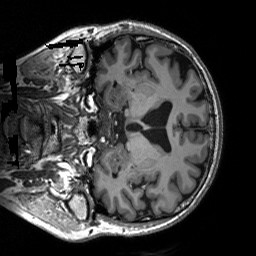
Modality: T1w
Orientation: coronal
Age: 60
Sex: male
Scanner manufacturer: siemens
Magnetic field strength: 3 T
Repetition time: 2.5 s
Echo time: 0.00248 s